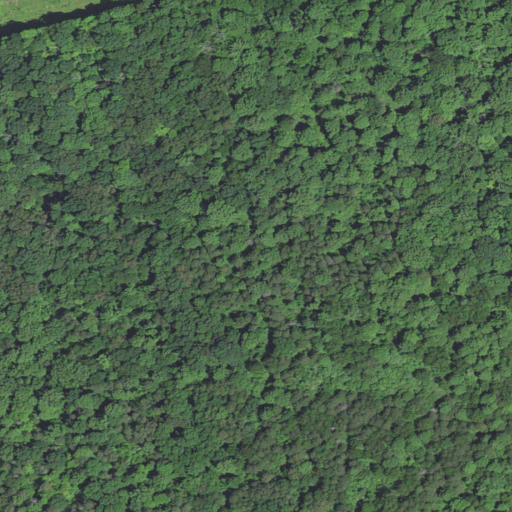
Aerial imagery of island in West Virginia named The Jug containing deciduous forest, mixed forest, and open development